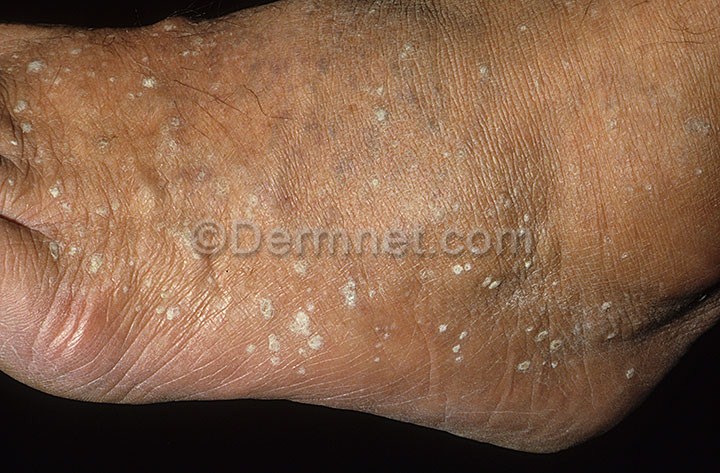
Disease: Seborrheic Keratoses and other Benign Tumors